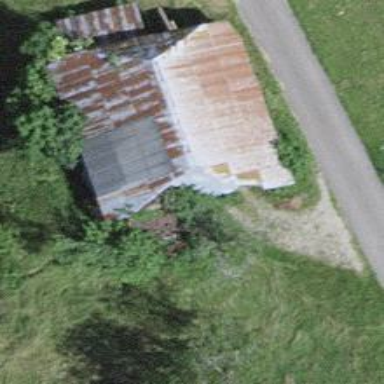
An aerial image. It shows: Barn.